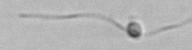
Label: Ophiaster